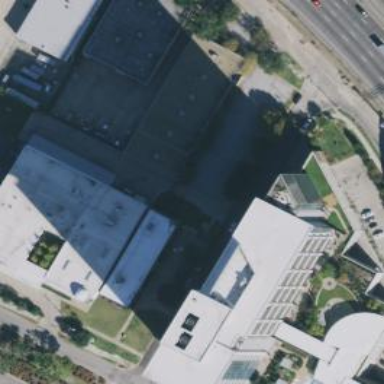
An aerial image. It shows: Office building.